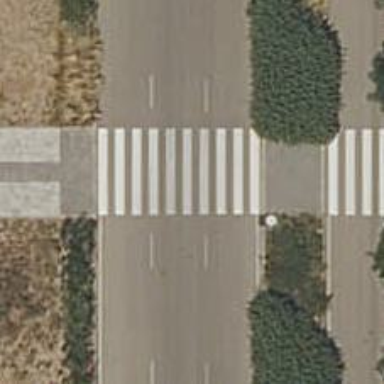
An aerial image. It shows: Uncontrolled road crossing.